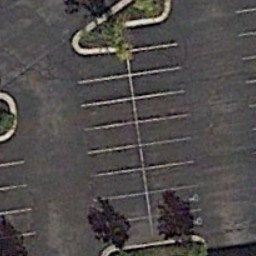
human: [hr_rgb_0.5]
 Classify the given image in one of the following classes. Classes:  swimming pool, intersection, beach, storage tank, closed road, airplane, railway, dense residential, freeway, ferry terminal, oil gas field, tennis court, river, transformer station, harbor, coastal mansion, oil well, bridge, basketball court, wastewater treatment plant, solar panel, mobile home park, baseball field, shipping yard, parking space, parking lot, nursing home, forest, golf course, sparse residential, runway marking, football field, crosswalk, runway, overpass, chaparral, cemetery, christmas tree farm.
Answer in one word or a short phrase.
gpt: parking space